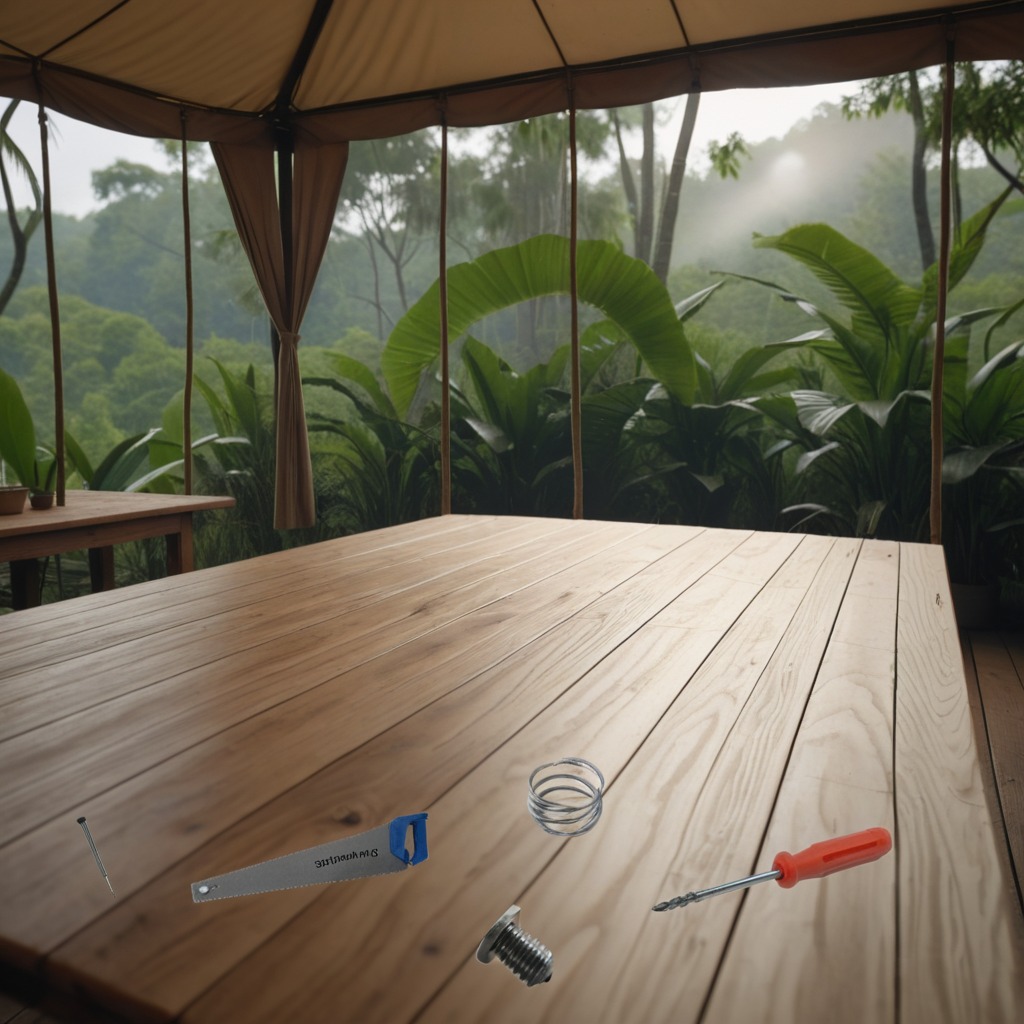
A metal machine screw, an iron nail, a coiled metal spring, a handheld metal saw, and a screwdriver are lying on a clean wooden table inside a jungle field workshop tent humid ambient light worn but